Question: I am exploring 'Polymer-project 1.0' and the task is to get the 'JSON' and print output repeatedly.
But no matter what I tried, the error below is coming. I even tried with 'Github pages', but this also gives me same error response in terminal.
> XMLHttpRequest cannot load <URL>. No 'Access-Control-Allow-Origin' header is present on the requested resource. Origin 'http://rajasimon.github.io' is therefore not allowed access.
Not into theming and designing the material design. All I want is for the functionality to work first. So I wrote below code:
'''
<iron-ajax
auto
url="https://ajax.googleapis.com/ajax/services/search/news?v=1.0&rsz=8&pz=1&cf=all&ned=in&hl=en&topic=tc"
handle-as="json"
last-response="{{ajaxResponse}}"></iron-ajax>
<template is="dom-repeat" items="{{ajaxResponse.responseData.results}}">
<paper-material elevation="1" class="paper-font-body2">
<h1>{{item.title}}</h1>
<iron-image src="[[item.image.url]]" style="width:800px; height:450px; background-color: lightgray;" sizing="cover" preload fade></iron-image>
<p>{{item.content}}</p>
</paper-material>
</template>
'''
For debugging I installed Google Chrome app named 'Allow-Control-Allow-Origin: *'. Then the above code started working.

Even if I tried with iron-ajax demo will give the same result. What's happening here? Am I the one person receiving this error in the universe?
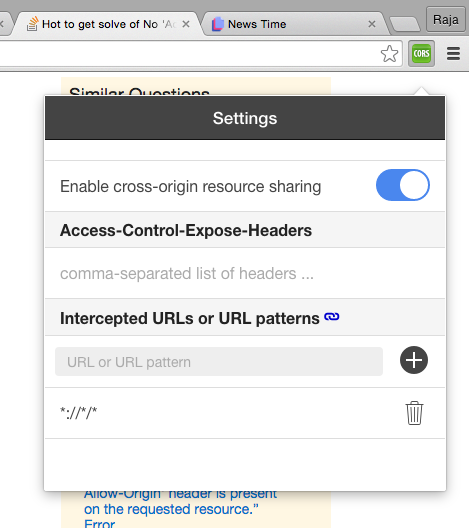
Answer: You can solve this problem using <URL>. It a Polymer 1.0+ element that allows for making JSONP requests. The Google API you are using supports JSONP. I have tested the code below and get back the proper response.
'''
<byutv-jsonp
auto
url="https://ajax.googleapis.com/ajax/services/search/news"
params='{"v":"1.0","rsz":"8","pz":"1","cf":"all","ned":"in","hl":"en","topic":"tc"}'
last-response="{{lastResponse}}"
last-error="{{lastError}}"
debounce-duration="300"></byutv-jsonp>
<template is="dom-repeat" items="{{lastResponse.responseData.results}}">
<paper-material elevation="1" class="paper-font-body2">
<h1>[[item.title]]</h1>
<iron-image src="[[item.image.url]]" style="width:800px; height:450px; background-color: lightgray;" sizing="cover" preload fade></iron-image>
<p>[[item.content]]</p>
</paper-material>
</template>
'''
It is important to add the query parameters to the 'params' attribute instead of the 'url' attribute with the current version (1.2.0) of 'byutv-jsonp'.